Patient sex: M
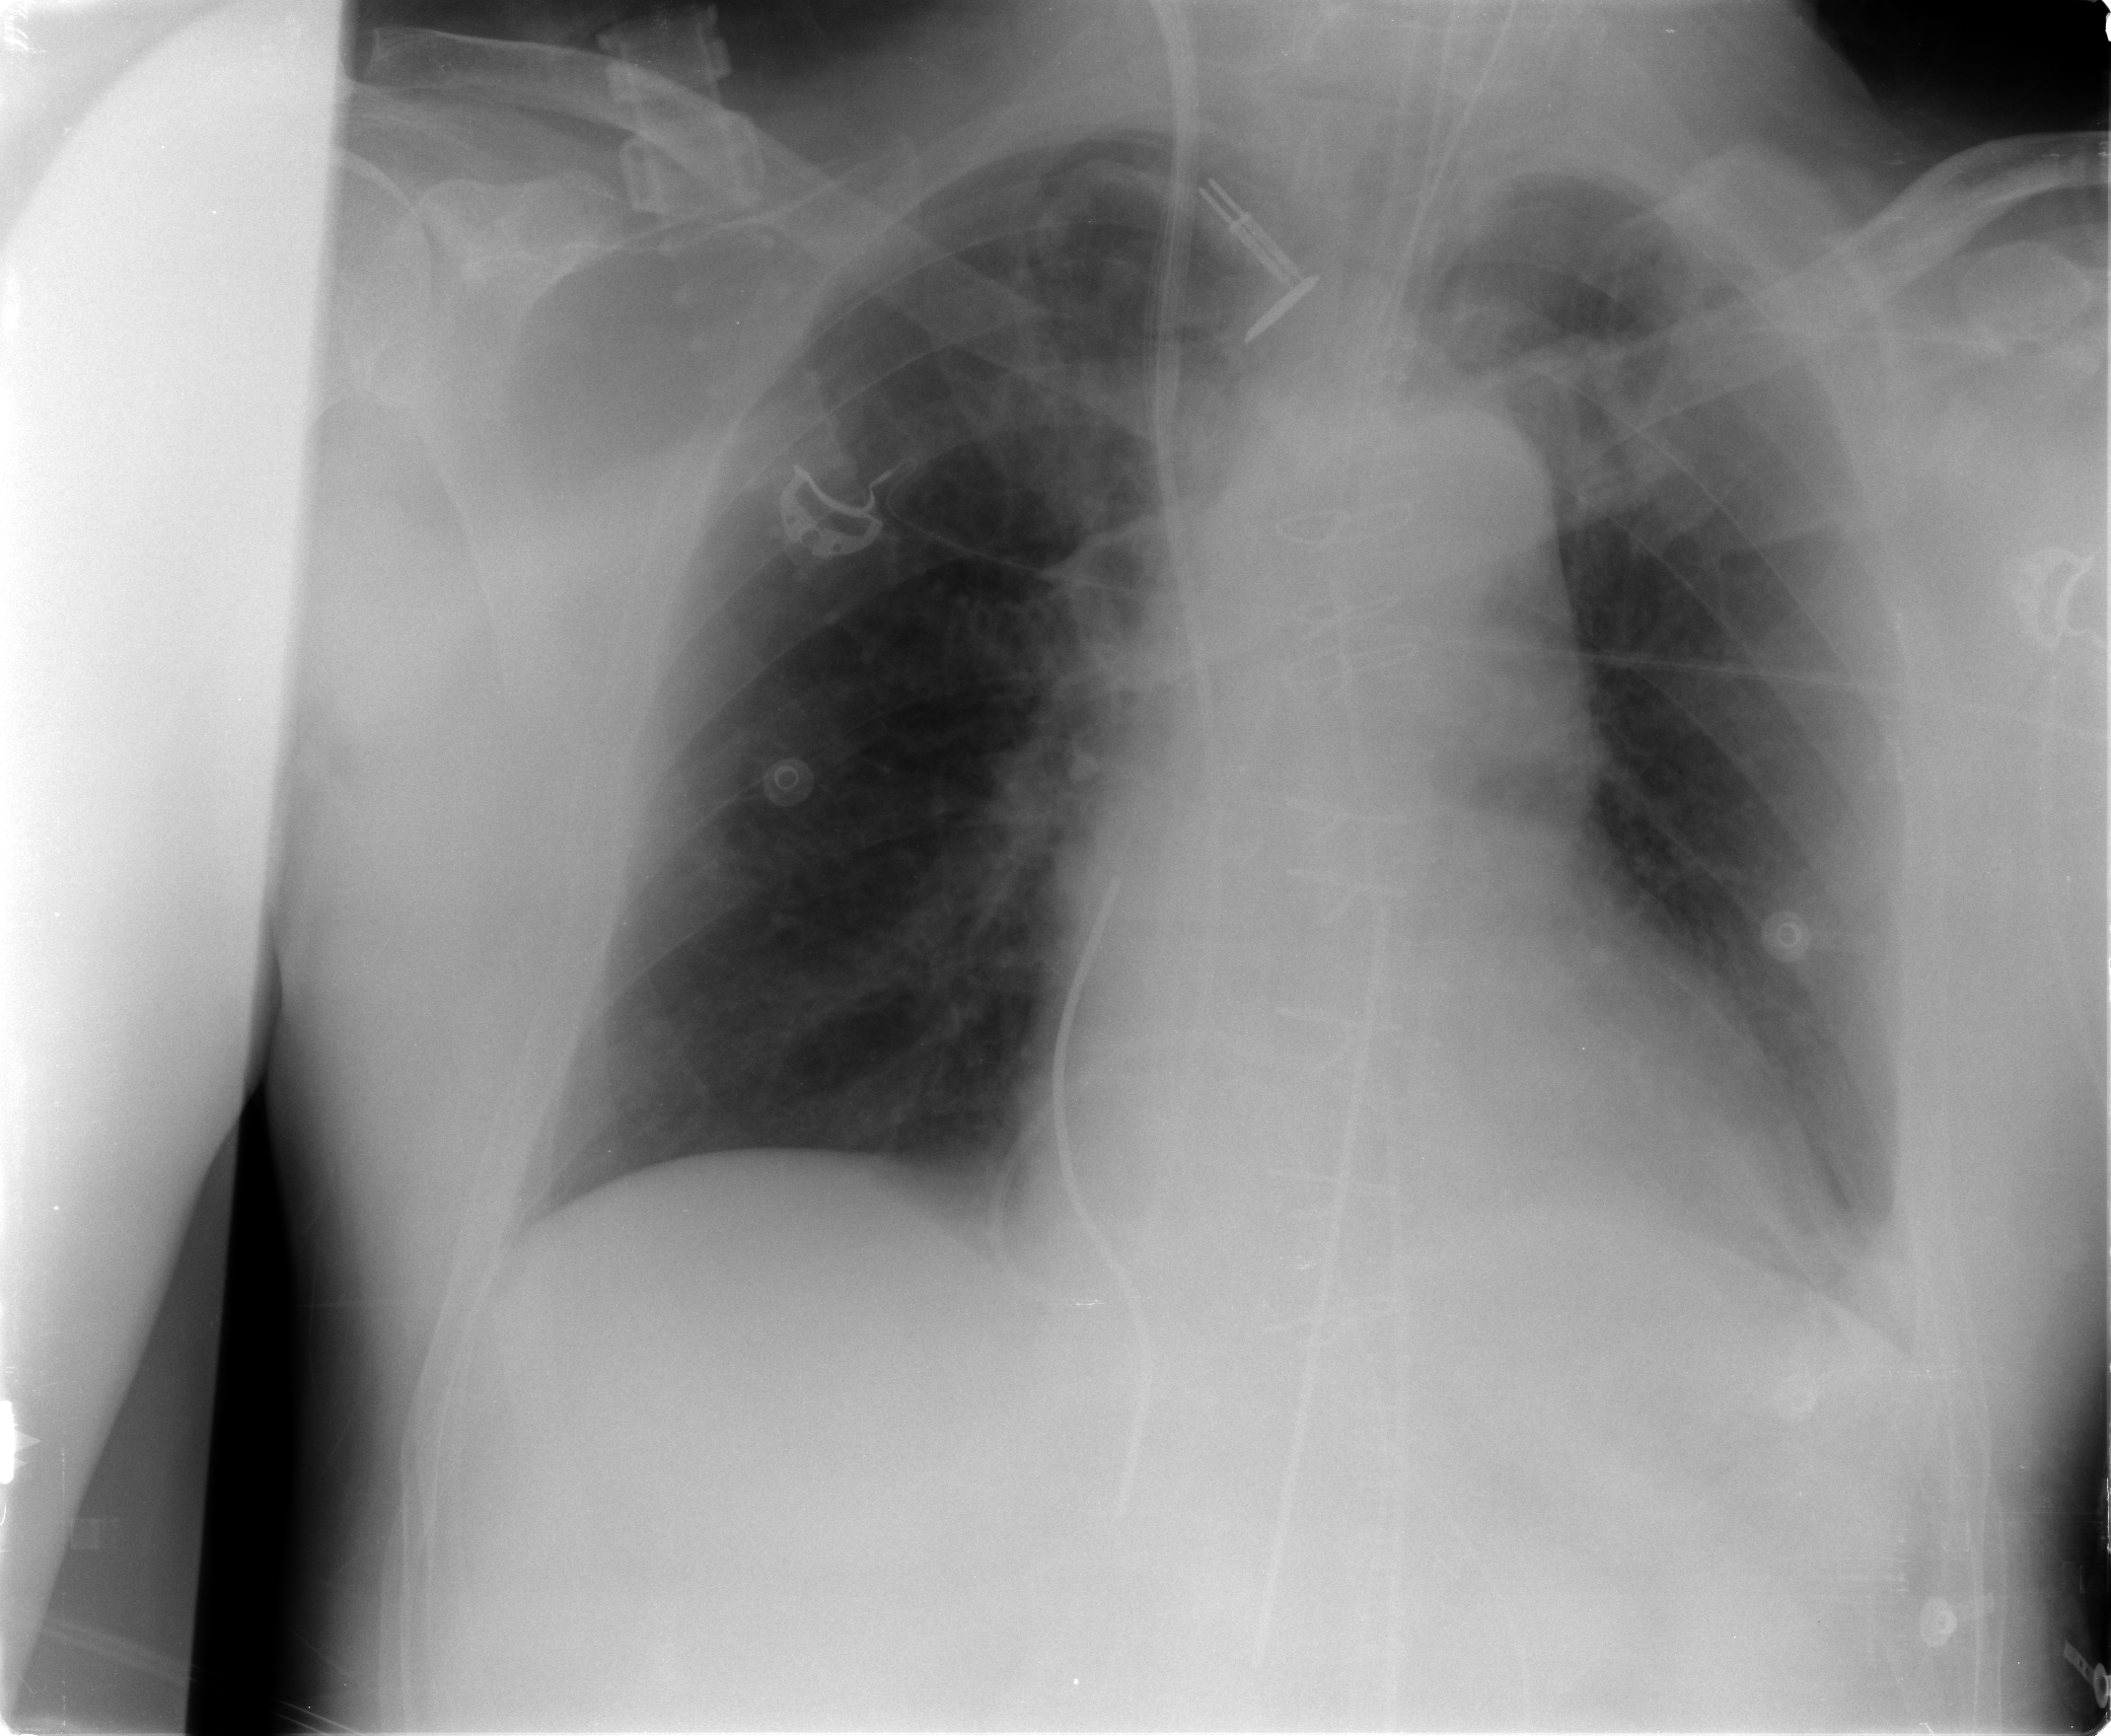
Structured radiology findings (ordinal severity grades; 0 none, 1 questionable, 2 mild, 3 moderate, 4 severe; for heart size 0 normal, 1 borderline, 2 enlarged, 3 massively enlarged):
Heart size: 0
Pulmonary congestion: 0
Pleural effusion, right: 0
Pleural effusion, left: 2
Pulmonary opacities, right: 0
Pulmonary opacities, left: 0
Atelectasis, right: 0
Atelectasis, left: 2